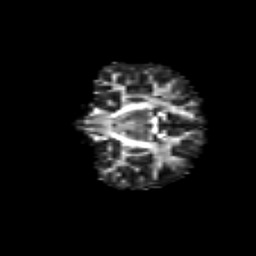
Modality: FA
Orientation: coronal
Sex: female
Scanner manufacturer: siemens
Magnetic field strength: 3 T
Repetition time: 5 s
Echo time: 0.071 s